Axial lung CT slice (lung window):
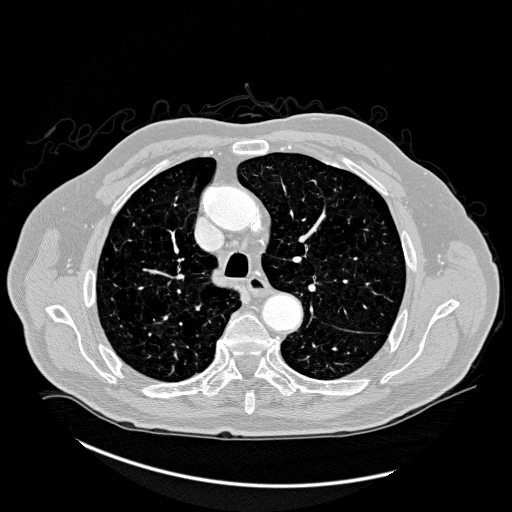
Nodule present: no